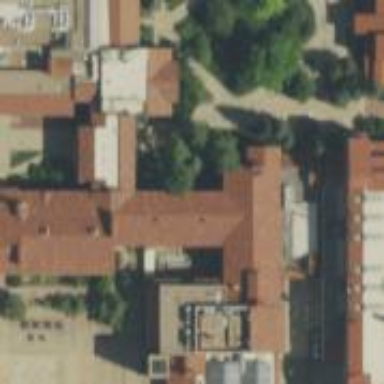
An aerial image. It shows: University building with roof made of roof tiles.